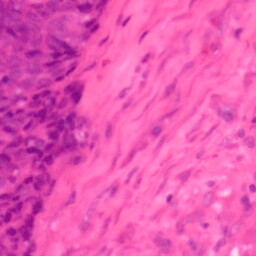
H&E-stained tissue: Colon